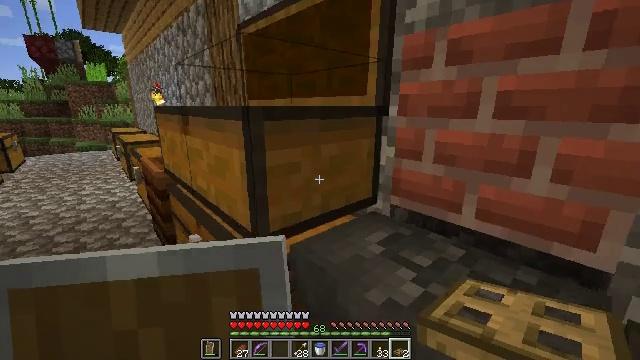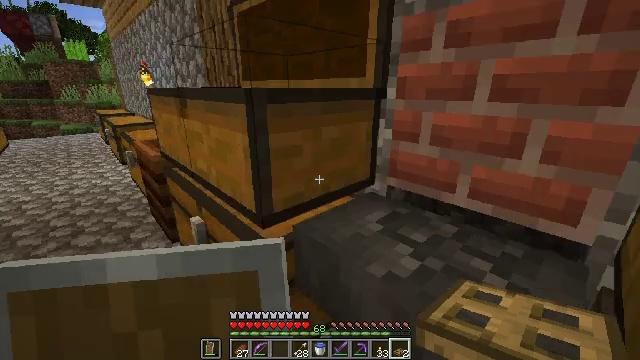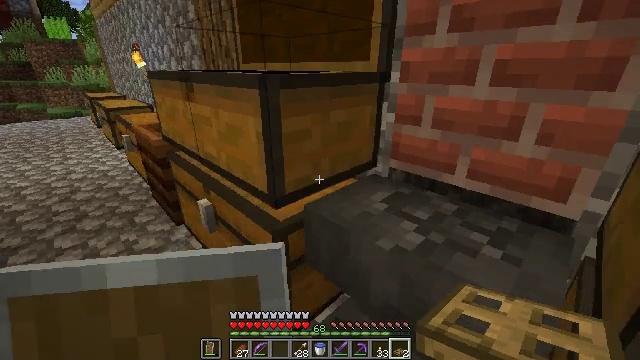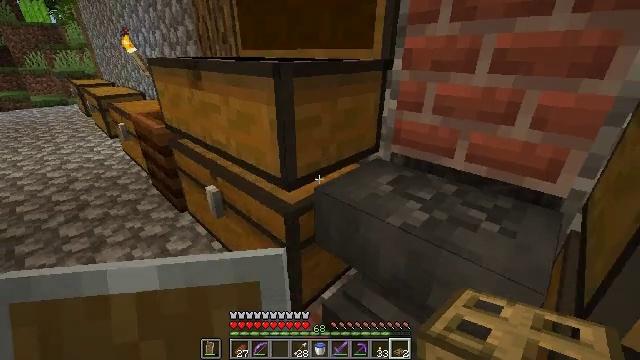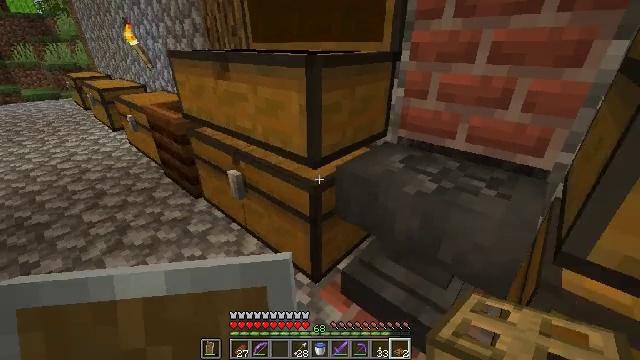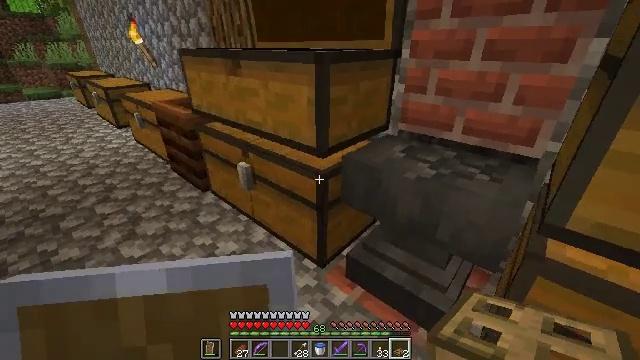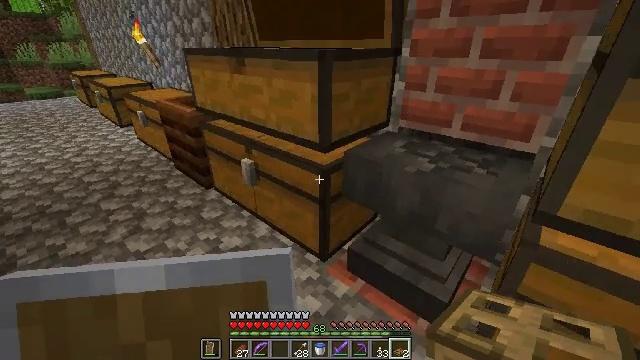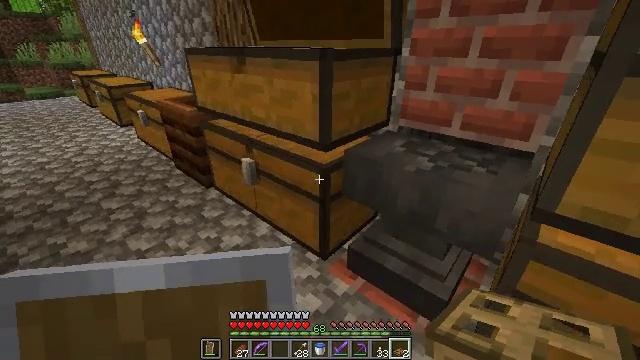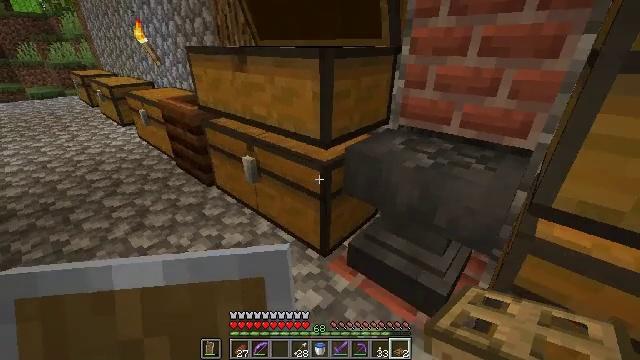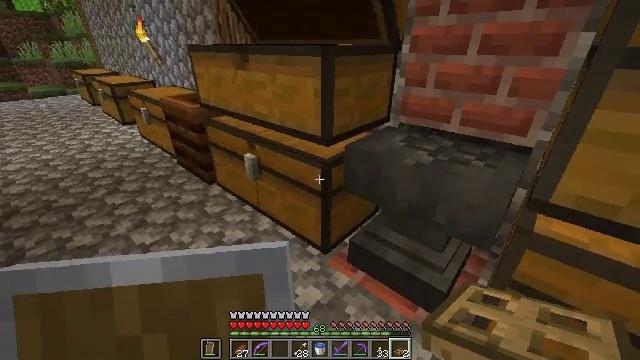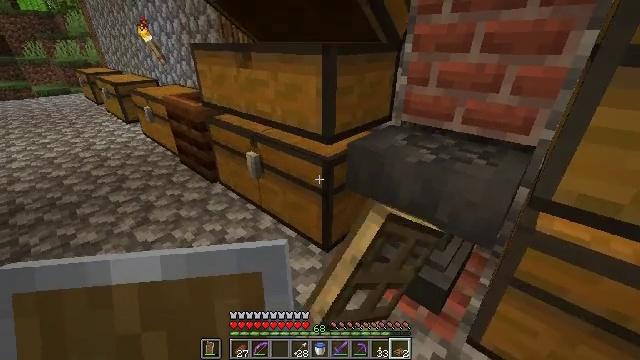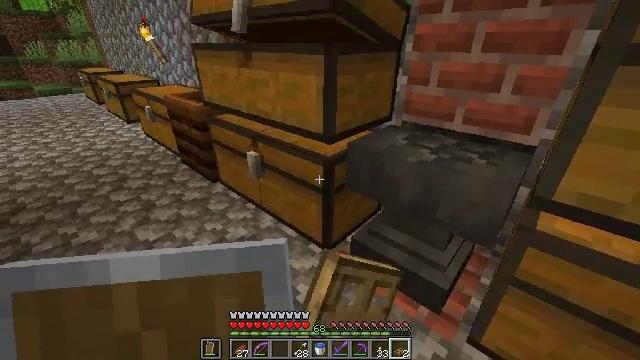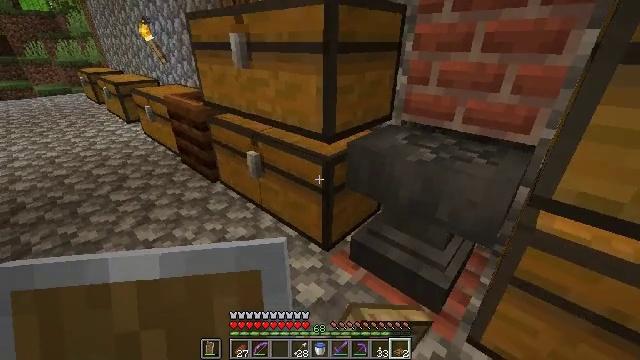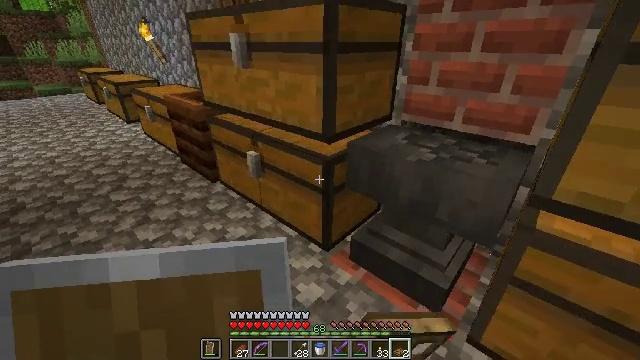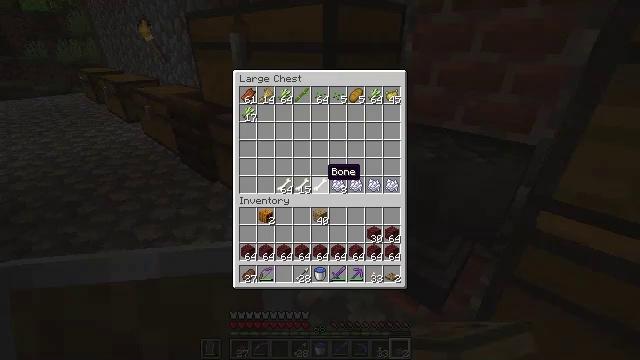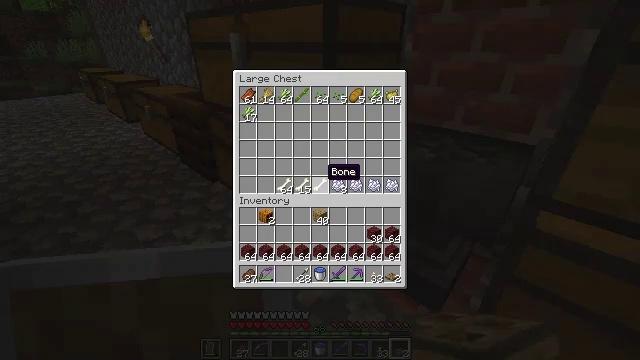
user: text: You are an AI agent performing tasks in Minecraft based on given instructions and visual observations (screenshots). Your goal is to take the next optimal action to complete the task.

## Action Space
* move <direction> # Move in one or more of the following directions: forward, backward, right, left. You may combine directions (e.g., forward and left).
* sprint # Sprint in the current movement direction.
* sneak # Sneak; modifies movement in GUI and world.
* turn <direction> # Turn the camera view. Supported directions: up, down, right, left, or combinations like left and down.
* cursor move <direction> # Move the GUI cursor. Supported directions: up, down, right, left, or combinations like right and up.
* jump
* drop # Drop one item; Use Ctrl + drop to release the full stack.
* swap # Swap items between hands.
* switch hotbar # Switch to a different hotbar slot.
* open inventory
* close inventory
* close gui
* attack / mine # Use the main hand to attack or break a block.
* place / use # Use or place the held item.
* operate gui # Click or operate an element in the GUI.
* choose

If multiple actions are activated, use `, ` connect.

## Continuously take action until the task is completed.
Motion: motion action
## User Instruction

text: Kill mobs.
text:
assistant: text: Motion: move back and move left, turn right and down
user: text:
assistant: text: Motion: move back and move left, turn right and down
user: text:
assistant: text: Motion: move back and move left, turn right and down
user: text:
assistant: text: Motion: move back, turn right and down
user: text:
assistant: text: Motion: no_op
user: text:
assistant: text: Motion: no_op
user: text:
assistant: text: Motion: no_op
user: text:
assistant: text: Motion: no_op
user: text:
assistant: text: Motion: use / place
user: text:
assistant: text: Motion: use / place
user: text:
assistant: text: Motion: use / place
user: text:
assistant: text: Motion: no_op
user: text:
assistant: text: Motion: no_op
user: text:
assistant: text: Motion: no_op
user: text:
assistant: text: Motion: no_op
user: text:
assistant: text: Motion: no_op
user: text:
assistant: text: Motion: no_op
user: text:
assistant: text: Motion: no_op
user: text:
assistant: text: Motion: no_op
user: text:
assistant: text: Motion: no_op
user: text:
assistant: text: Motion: turn up
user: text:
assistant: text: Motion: turn right and up
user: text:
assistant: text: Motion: turn right and up
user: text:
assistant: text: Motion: turn right
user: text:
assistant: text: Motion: turn right
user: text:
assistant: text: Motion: no_op
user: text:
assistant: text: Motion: no_op
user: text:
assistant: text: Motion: turn left and up
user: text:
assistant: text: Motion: turn left and up
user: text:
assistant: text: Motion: sneak, turn left and up